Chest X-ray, AP view. Patient: 3 years old, sex F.
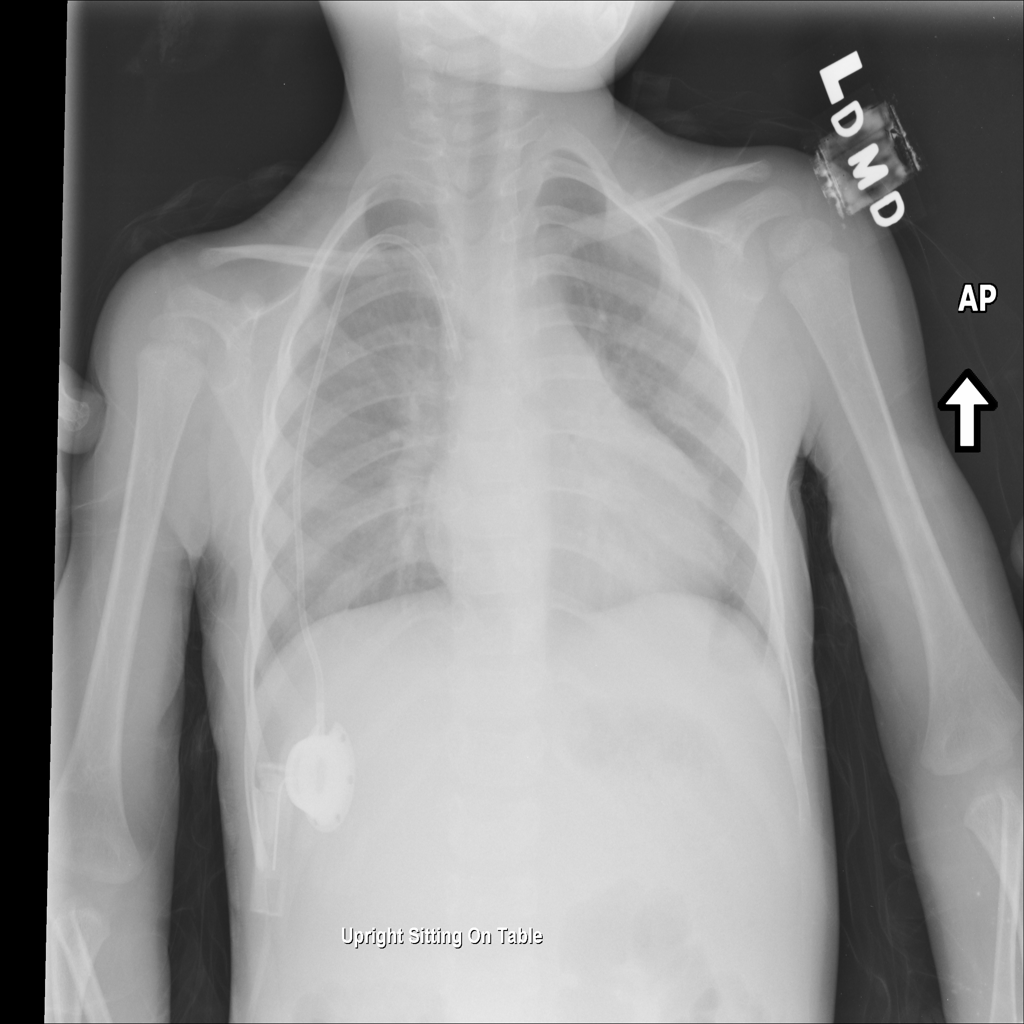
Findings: No Finding